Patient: sex M, age 45
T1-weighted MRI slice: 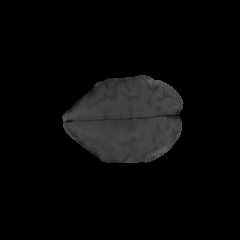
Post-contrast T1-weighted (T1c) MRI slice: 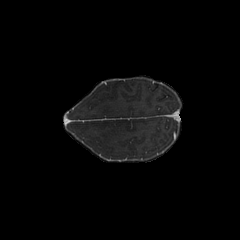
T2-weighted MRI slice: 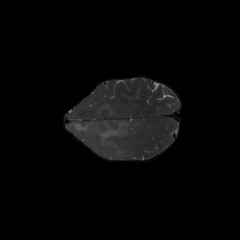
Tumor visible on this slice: yes
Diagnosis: Astrocytoma, IDH-mutant
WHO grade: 3